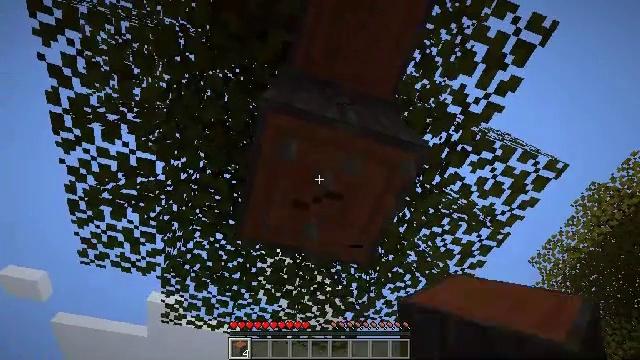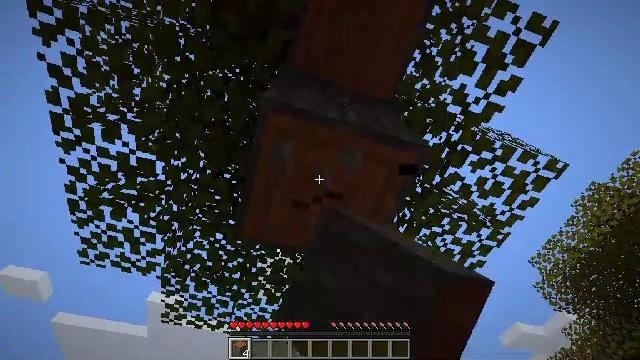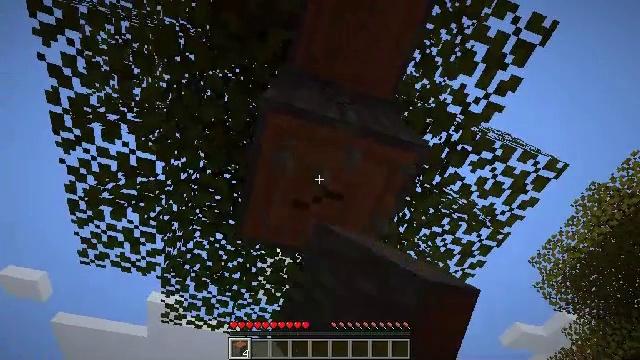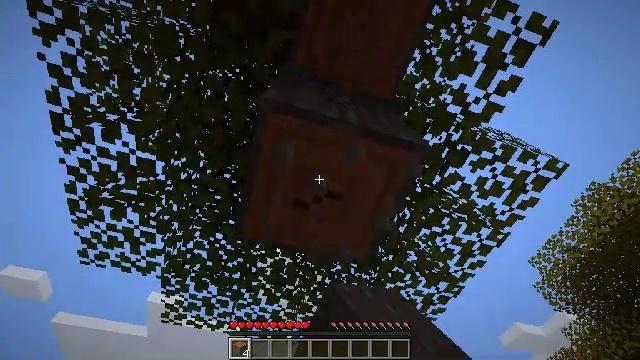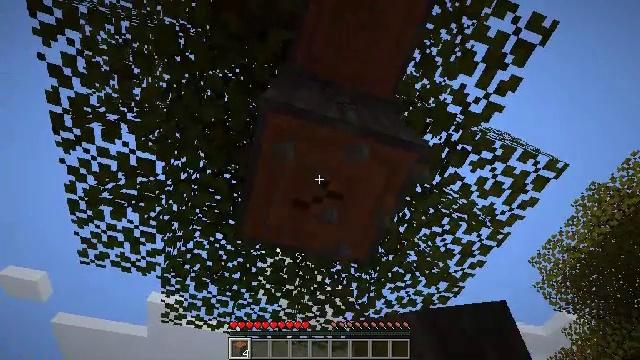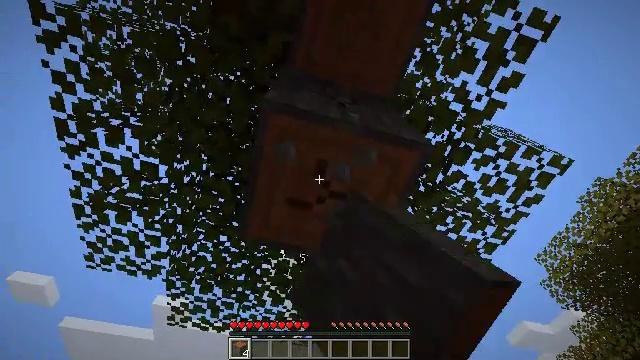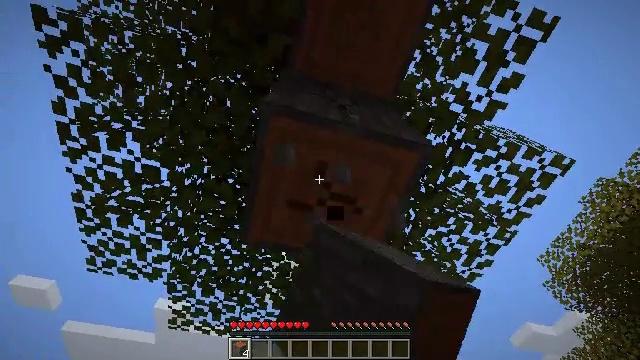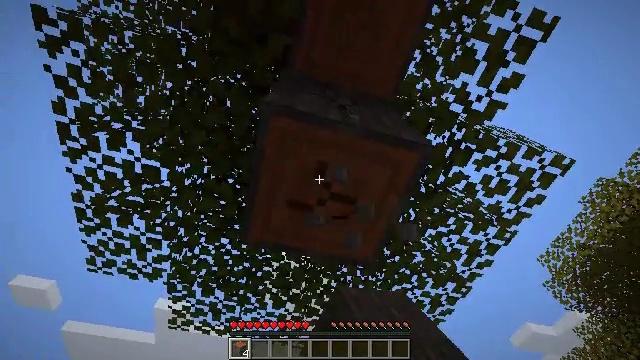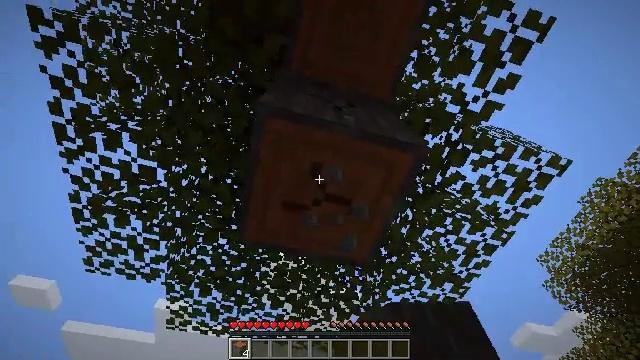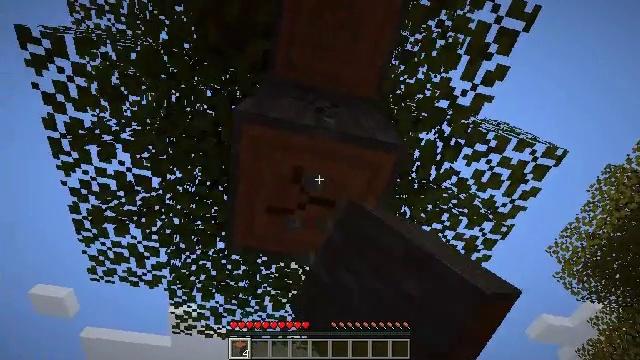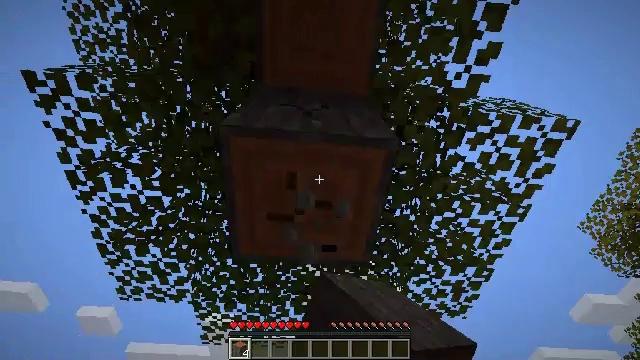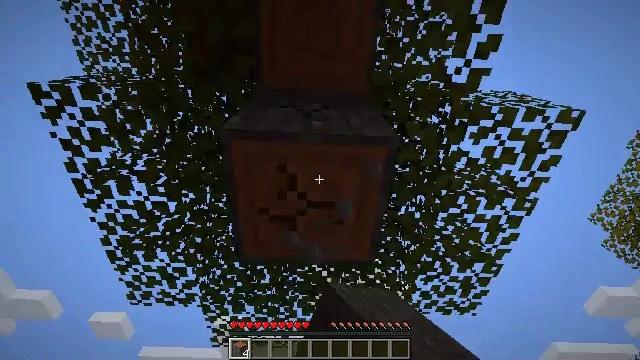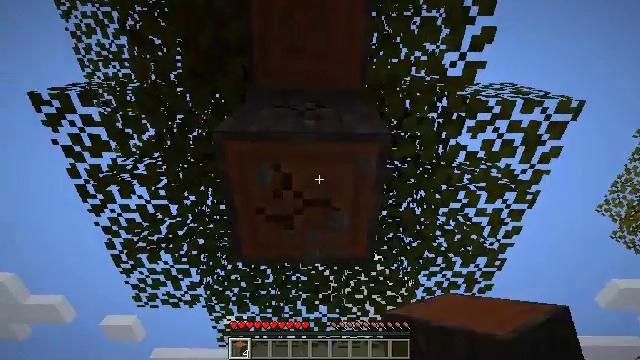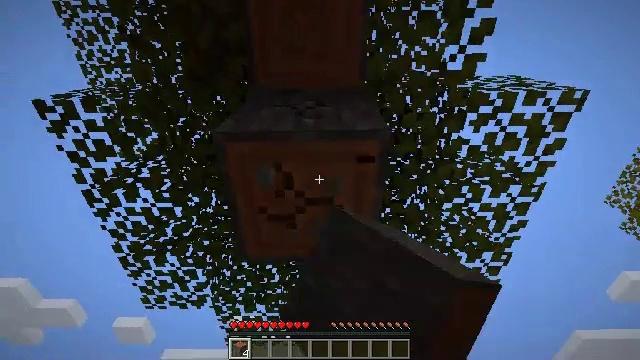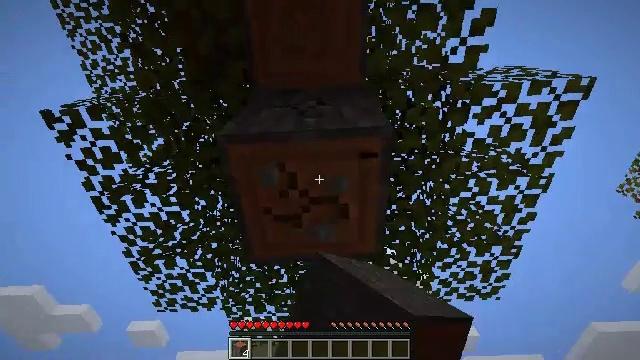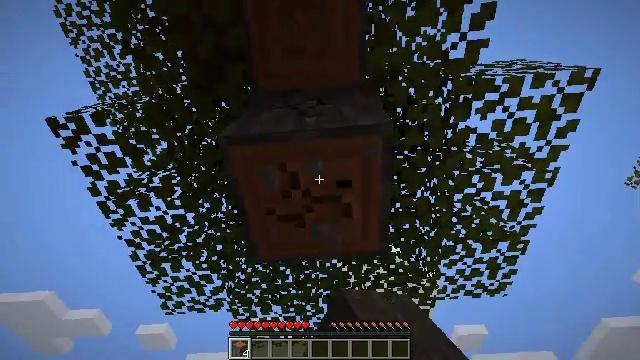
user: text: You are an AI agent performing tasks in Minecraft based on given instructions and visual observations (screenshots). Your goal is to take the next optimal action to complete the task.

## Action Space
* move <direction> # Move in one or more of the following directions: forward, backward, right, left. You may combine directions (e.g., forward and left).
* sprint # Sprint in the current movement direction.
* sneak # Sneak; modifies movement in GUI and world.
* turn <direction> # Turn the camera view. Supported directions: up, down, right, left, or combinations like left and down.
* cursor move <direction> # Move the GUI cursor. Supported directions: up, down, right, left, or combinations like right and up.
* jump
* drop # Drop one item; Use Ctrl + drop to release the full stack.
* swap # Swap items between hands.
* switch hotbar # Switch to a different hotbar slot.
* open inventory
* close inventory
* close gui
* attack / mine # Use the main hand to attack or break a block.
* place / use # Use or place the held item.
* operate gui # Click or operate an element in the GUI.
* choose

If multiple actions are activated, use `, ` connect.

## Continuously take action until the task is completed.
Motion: motion action
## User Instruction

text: Gather the acacia log for building.
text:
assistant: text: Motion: attack / mine
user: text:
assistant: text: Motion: attack / mine
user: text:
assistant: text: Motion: attack / mine
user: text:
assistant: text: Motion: attack / mine
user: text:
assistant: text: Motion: turn left, attack / mine
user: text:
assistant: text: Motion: attack / mine
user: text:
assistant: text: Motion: attack / mine
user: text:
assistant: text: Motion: move right, attack / mine
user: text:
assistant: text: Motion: move right, turn left, attack / mine
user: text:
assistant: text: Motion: turn left, attack / mine
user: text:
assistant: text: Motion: turn left, attack / mine
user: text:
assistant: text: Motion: turn left, attack / mine
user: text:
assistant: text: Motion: turn left, attack / mine
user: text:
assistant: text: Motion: turn left, attack / mine
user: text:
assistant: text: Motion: turn left, attack / mine
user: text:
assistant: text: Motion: attack / mine
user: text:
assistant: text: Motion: attack / mine
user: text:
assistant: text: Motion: attack / mine
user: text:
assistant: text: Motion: attack / mine
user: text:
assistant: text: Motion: attack / mine
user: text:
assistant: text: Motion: attack / mine
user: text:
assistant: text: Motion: attack / mine
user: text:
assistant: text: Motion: attack / mine
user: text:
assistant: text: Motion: attack / mine
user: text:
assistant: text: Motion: attack / mine
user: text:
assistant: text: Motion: attack / mine
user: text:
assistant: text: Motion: attack / mine
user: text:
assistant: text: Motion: attack / mine
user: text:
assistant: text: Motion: attack / mine
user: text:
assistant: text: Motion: attack / mine